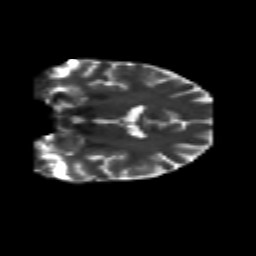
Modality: T2w
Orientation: coronal
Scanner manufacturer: siemens
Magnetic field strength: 3 T
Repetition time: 6.8 s
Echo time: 0.093 s